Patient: sex F, age 32
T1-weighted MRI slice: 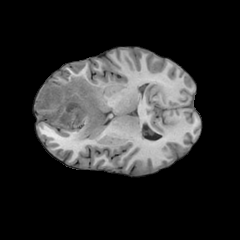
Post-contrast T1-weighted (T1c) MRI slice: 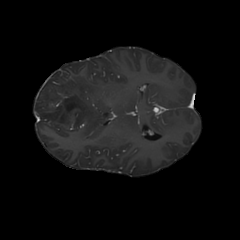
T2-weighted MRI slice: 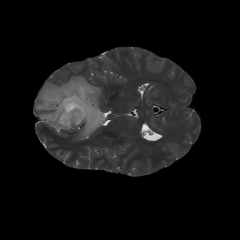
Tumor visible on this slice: yes
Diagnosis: Astrocytoma, IDH-mutant
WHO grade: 3